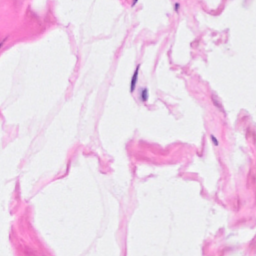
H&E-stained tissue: Breast